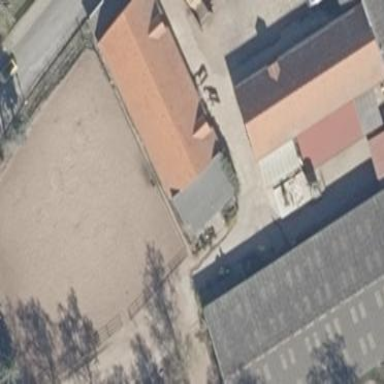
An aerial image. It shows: Stable building.